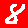
Digit: 8